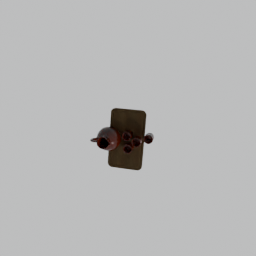
Label: tools